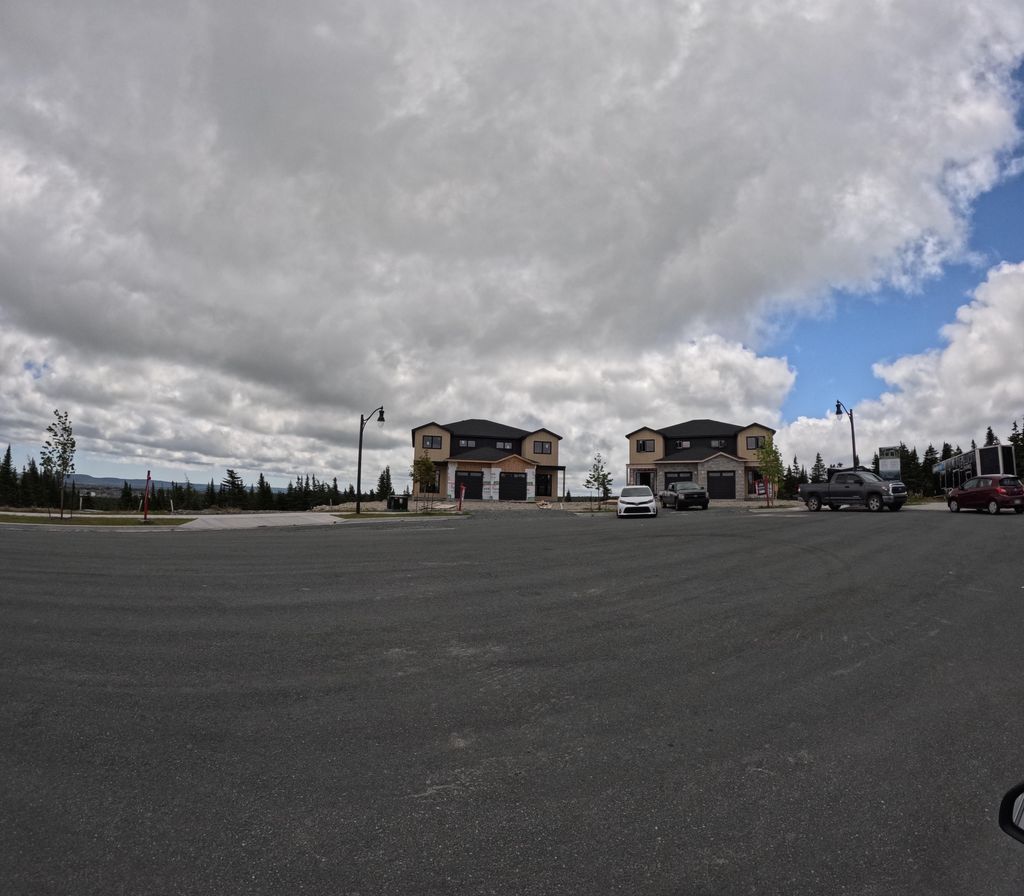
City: st_johns